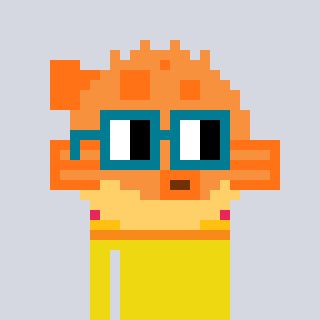
a pixel art character with square dark green glasses, a pufferfish-shaped head and a yellow-colored body on a cool background